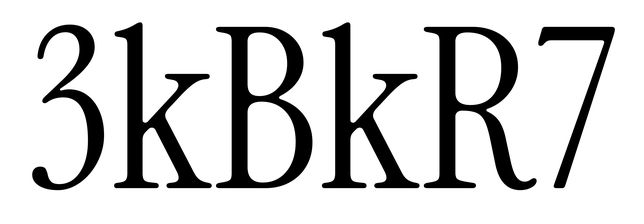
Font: InstrumentSerif-Regular